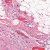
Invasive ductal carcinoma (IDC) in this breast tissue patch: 0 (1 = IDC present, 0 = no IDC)